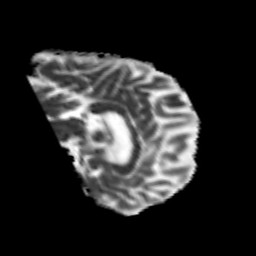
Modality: MD
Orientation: sagittal
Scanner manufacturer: siemens
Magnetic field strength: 3 T
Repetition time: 6.8 s
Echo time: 0.093 s